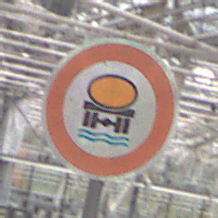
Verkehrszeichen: VerbotFahrzeugeWassergefaehrdenderLadung
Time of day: Midday
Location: Roofed (Special)
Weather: Overcast
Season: NotSpecified
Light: Natural